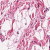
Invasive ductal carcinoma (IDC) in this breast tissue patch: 0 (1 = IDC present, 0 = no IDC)